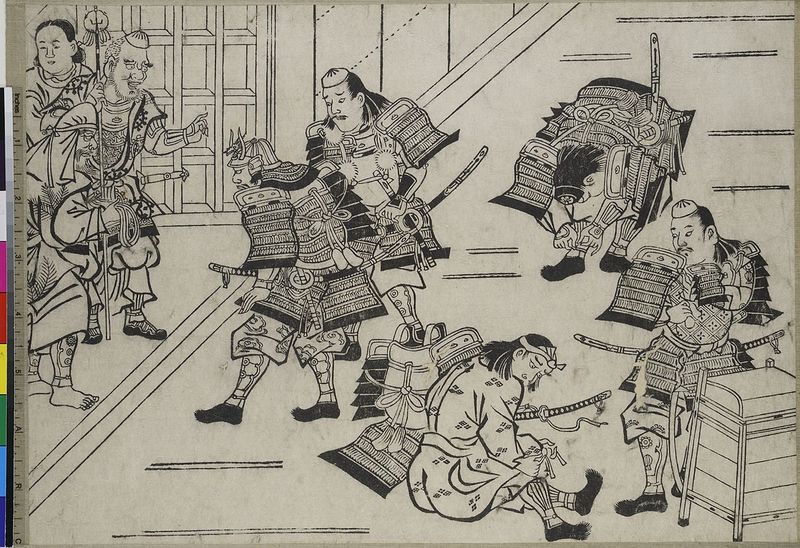
Titel: Shutendoji, Blatt 12
Künstler: Hishikawa Moronobu
Standort: Hamburg
Institution: Museum für Kunst und Gewerbe Hamburg
Schlagwörter: kampf, kämpfer, männer, skizze, tür, zeichnung, weg, innenraum, holzschnitt, könig, fuss, asien, druckgraphik, druckgrafik, stich, schwert, schwerter, soldat, helm, herrscher, mythologie, ritter, rüstung, china, krieger, hörner, zeit, gottheit, sagen, edo, vasall, reproduktionen, druckerzeugnisse, soldatenleben, götter, märchen, kumano, sumiyoshi, hachiman